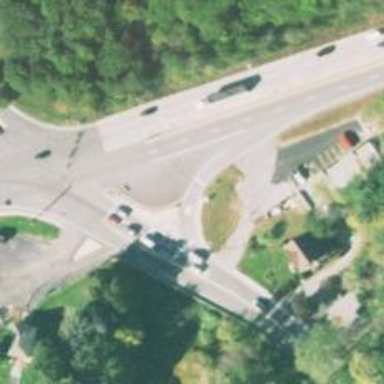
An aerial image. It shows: Secondary link road.